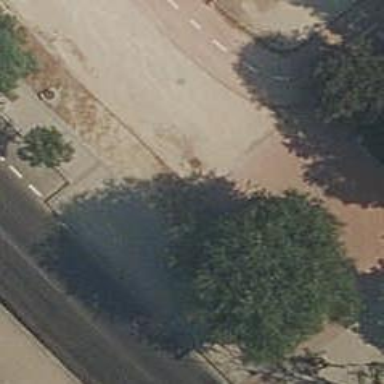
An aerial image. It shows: Footway made of paving stones.